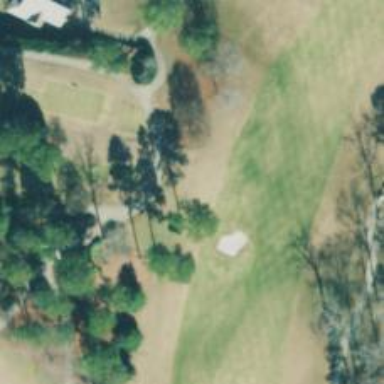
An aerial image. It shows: Golf hole.